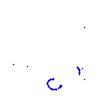
Particle: proton